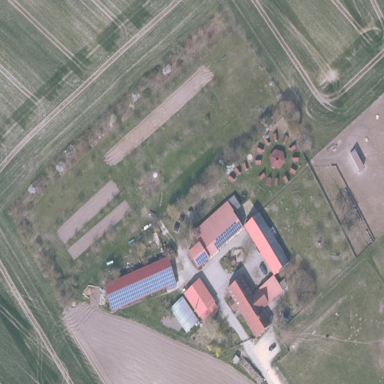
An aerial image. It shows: Farmyard area.